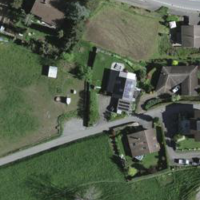
EUNIS habitat code: 55
Species observed at this site:
Filipendula ulmaria